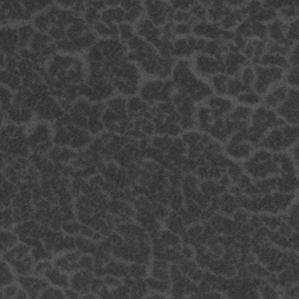
Label: frost